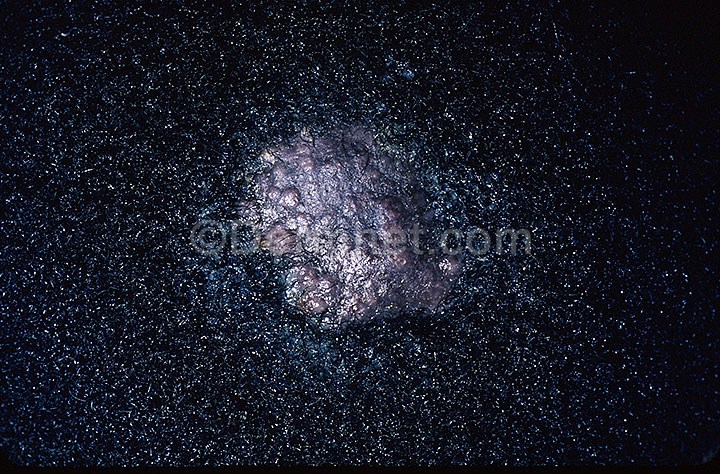
Disease: Tinea Ringworm Candidiasis and other Fungal Infections